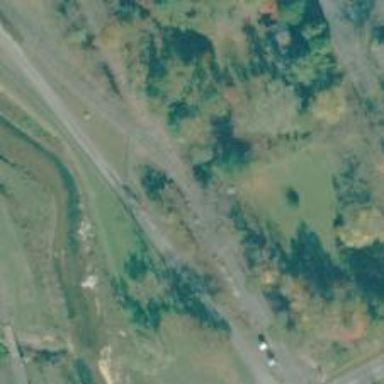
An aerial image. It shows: Disused railway spur service.